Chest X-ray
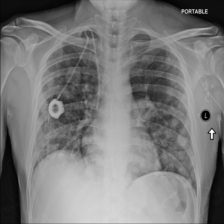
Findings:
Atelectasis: negative
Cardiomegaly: negative
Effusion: negative
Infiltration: positive
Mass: negative
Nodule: negative
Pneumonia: negative
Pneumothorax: negative
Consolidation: negative
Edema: positive
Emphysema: negative
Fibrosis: negative
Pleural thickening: negative
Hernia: negative